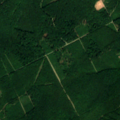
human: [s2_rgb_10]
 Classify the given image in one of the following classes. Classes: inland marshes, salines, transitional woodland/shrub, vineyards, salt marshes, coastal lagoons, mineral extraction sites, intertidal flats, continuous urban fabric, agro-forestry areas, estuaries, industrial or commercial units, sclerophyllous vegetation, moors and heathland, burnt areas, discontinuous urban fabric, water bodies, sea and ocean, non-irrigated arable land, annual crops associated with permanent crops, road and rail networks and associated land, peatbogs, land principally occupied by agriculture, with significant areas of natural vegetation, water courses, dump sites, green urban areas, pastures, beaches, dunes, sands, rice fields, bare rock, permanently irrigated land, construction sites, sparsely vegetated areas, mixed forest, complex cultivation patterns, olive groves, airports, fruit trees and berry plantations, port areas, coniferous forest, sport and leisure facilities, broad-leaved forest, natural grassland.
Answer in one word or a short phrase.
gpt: broad-leaved forest